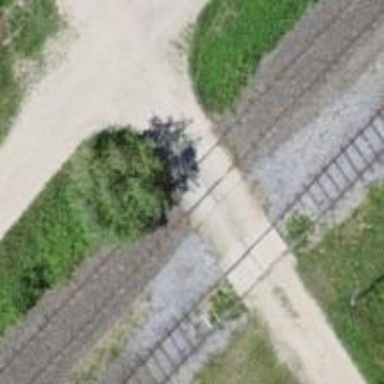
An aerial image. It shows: Crossing for the railway.